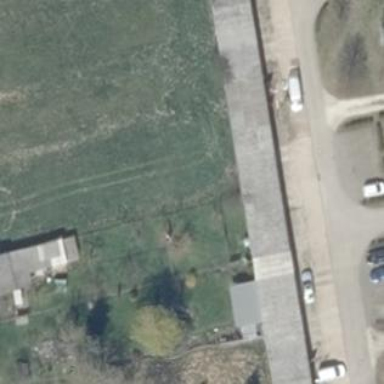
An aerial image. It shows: Group of garages.